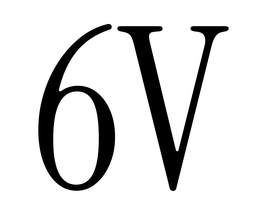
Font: InstrumentSerif-Regular